Question: If I have a File 'Default.html' in my project

How can I read it in code? I need the path
# One Possible Solution
'./Controls/MarkdownEditor/Templates/Default.html' works too. Also I set "Copy to output directory" to "Copy if newer"
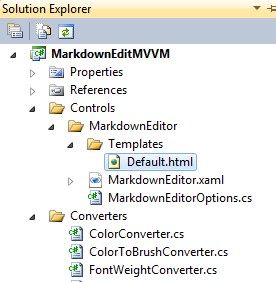
Answer: Normally using this:
'''
Assembly.GetExecutingAssembly().GetManifestResourceStream(
"MarkDownEditMVVM.Controls.MarkDownWditor.Templates.Default.Html");
'''
Unless you are using special namespaces.